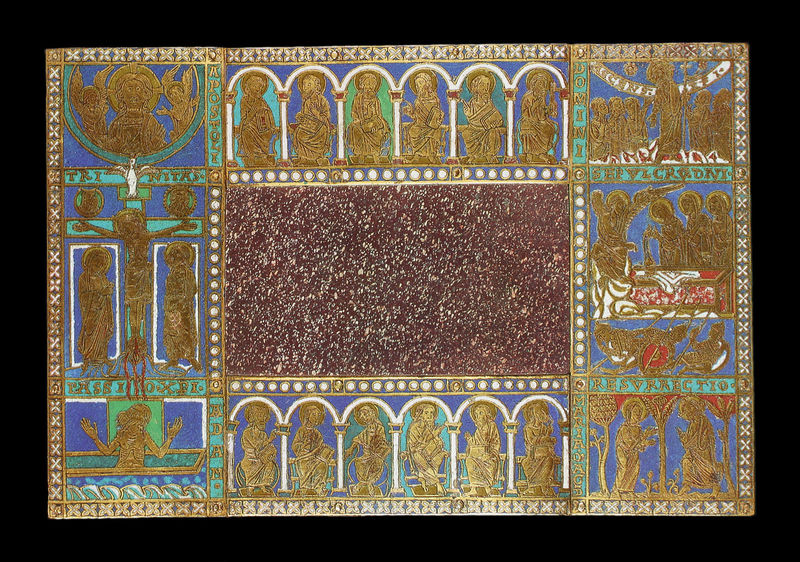
Titel: Mauritius - Tragaltar
Standort: Siegburg, St. Servatius (EU - D - NRW)
Schlagwörter: blau, weiß, grün, menschen, sitzen, rot, ornament, gold, engel, garten, farbe, metall, bögen, kreuz, mosaik, kreuze, sarg, christus, grab, jesus, jesus christus, kreuzigung, mittelalter, rundbögen, heilige, auferstehung, erlöser, apostel, messias, gottessohn, sohn gottes, christkind, trinitatis, christkönig, heilland, erretter, jesus von nazaret